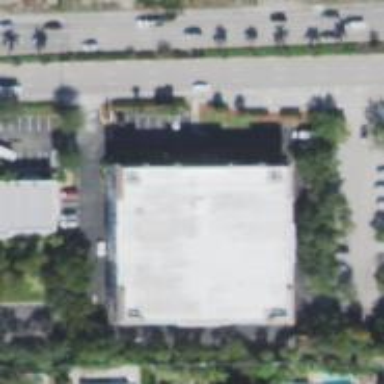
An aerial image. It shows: Storage rental shop located in building.